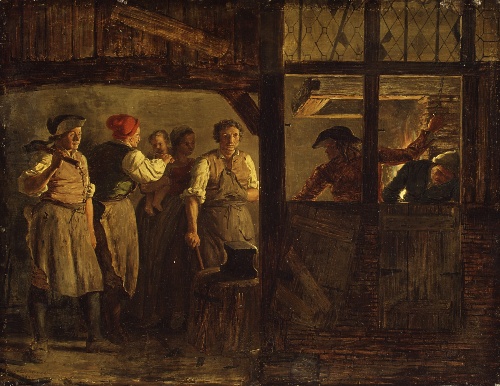
Title: The Forge
Artist: Léonard Defrance
Artist bio: Flemish, 1735–1805
Object type: Painting
Classification: Paintings
Medium: Oil on wood
Dimensions: 12 5/8 x 16 1/2 in. (32.1 x 41.9 cm)
Department: European Paintings
Credit line: Purchase, 1871
Accession year: 1871
Repository: Metropolitan Museum of Art, New York, NY
Tags: Infants|Men|Women|Working|Hammers